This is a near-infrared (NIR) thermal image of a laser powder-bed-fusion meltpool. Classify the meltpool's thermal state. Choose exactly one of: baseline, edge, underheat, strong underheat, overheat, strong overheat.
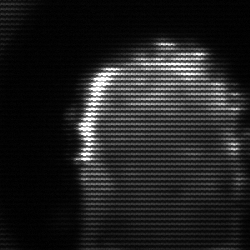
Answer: baseline